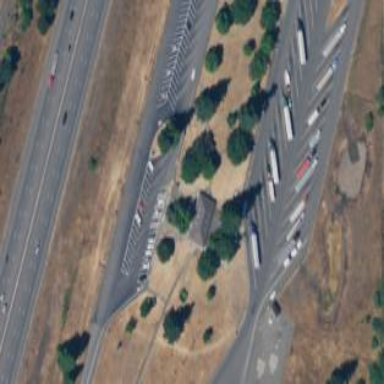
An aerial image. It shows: Street-side parking area.